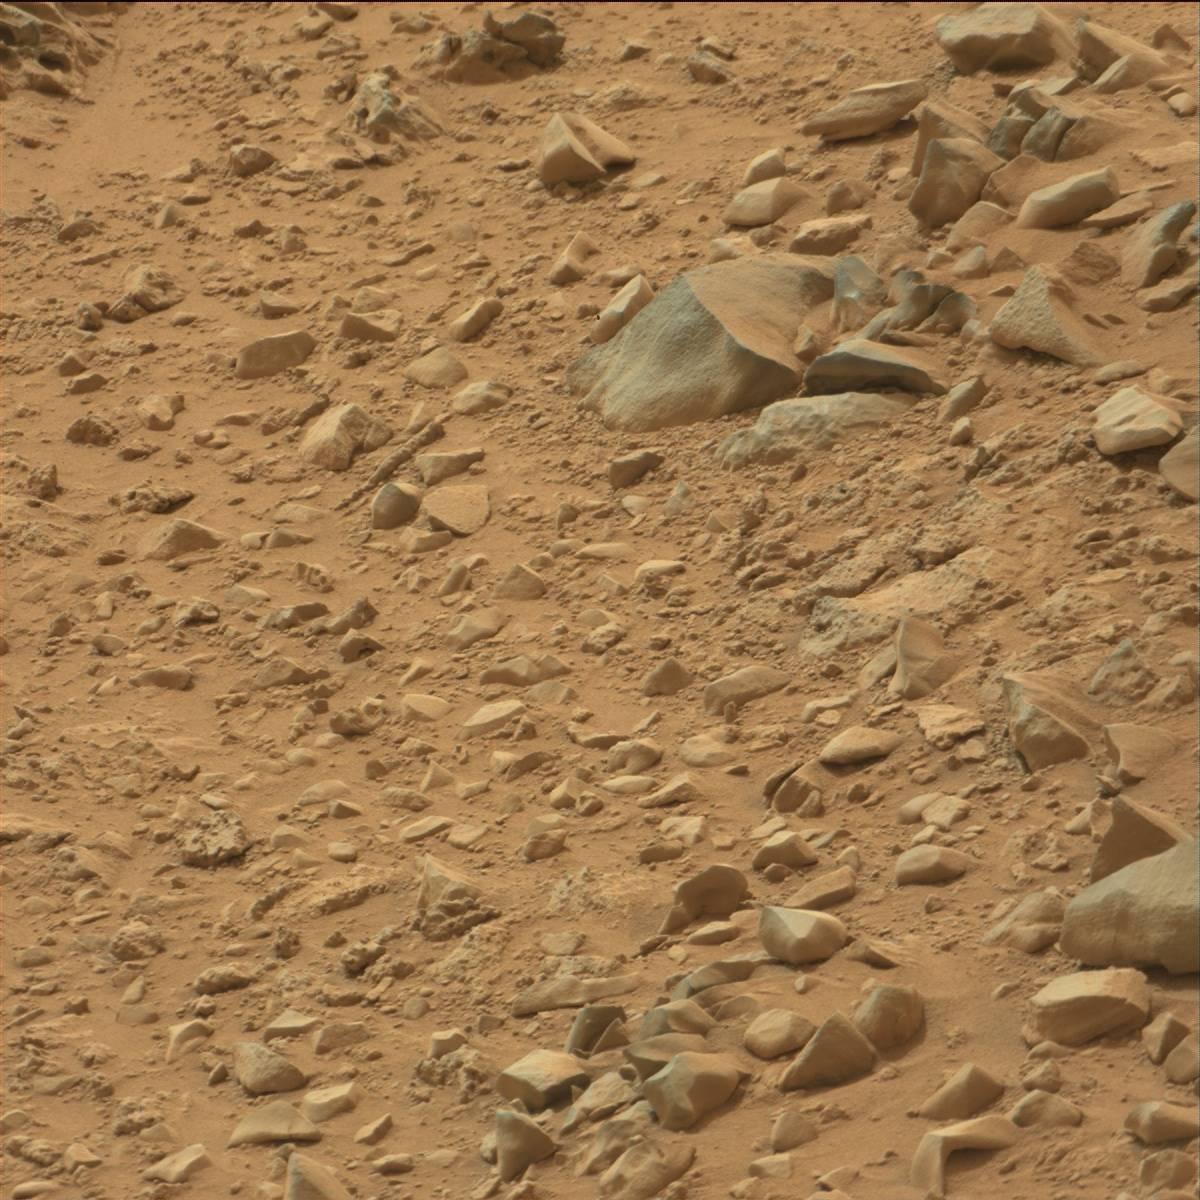
Terrain classes present: Bedrock, Sand / Soil